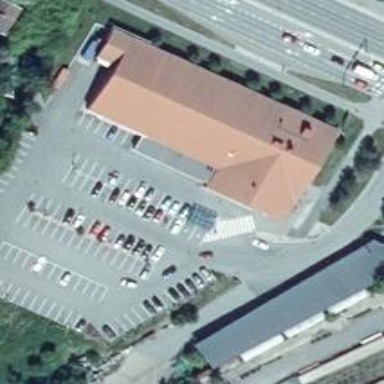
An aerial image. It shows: Retail area.